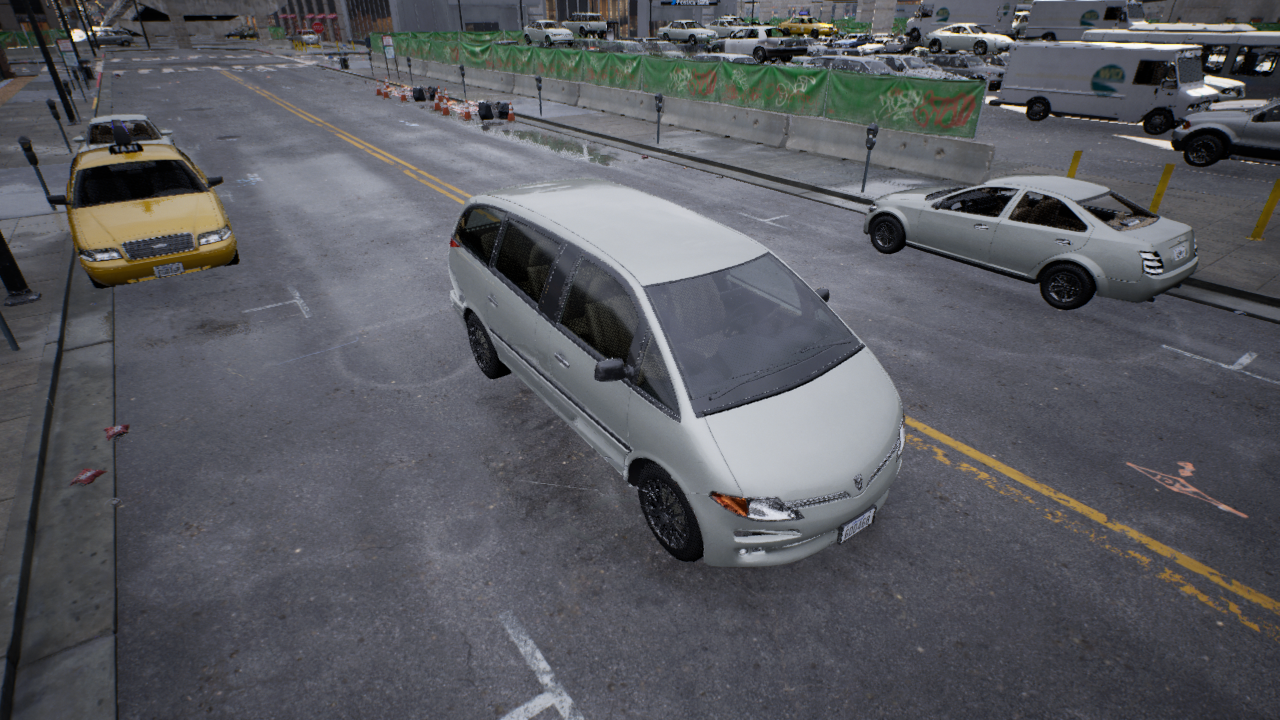
Venue: downtown
Lighting: clear day
Vehicle rig: minivan